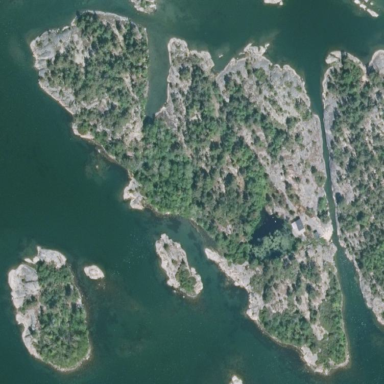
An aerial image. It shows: Islet located along the natural coastline.